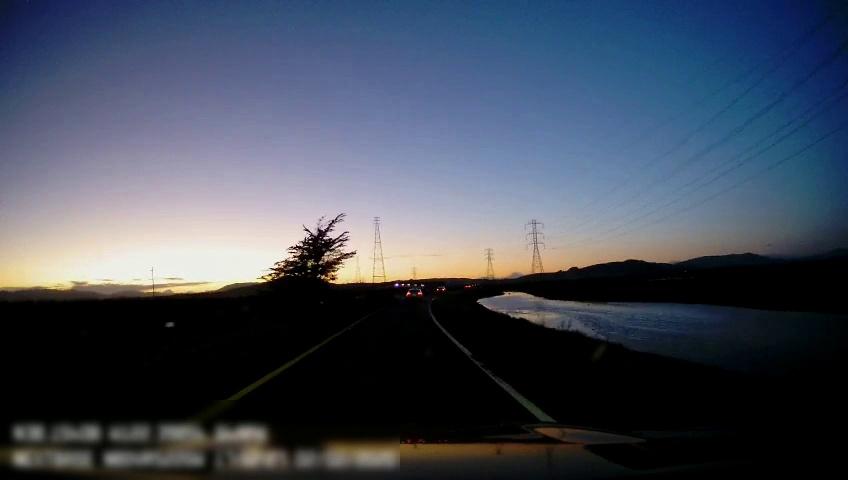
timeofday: Dusk/Dawn/Twilight
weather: Sunny
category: Drivable Space
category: Vehicles | Car
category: Vehicles | Car
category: Lanes | Current Lane
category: Lanes | Current Lane